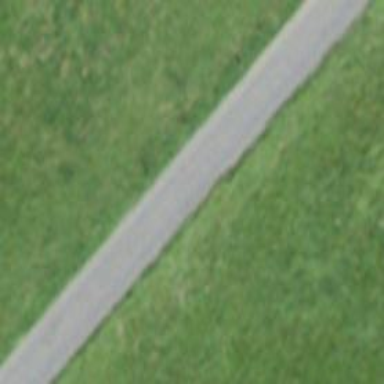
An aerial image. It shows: Unclassified road.